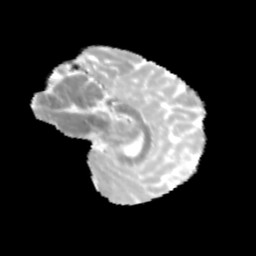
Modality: MD
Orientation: sagittal
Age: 12
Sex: male
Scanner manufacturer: siemens
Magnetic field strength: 3 T
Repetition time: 3.8 s
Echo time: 0.07 s